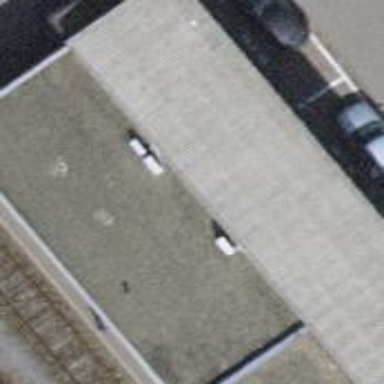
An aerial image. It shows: Transportation building.